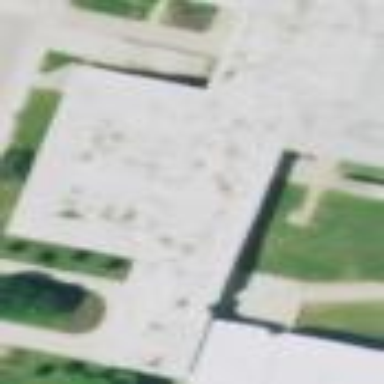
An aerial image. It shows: College building.